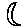
Label: moon